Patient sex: M
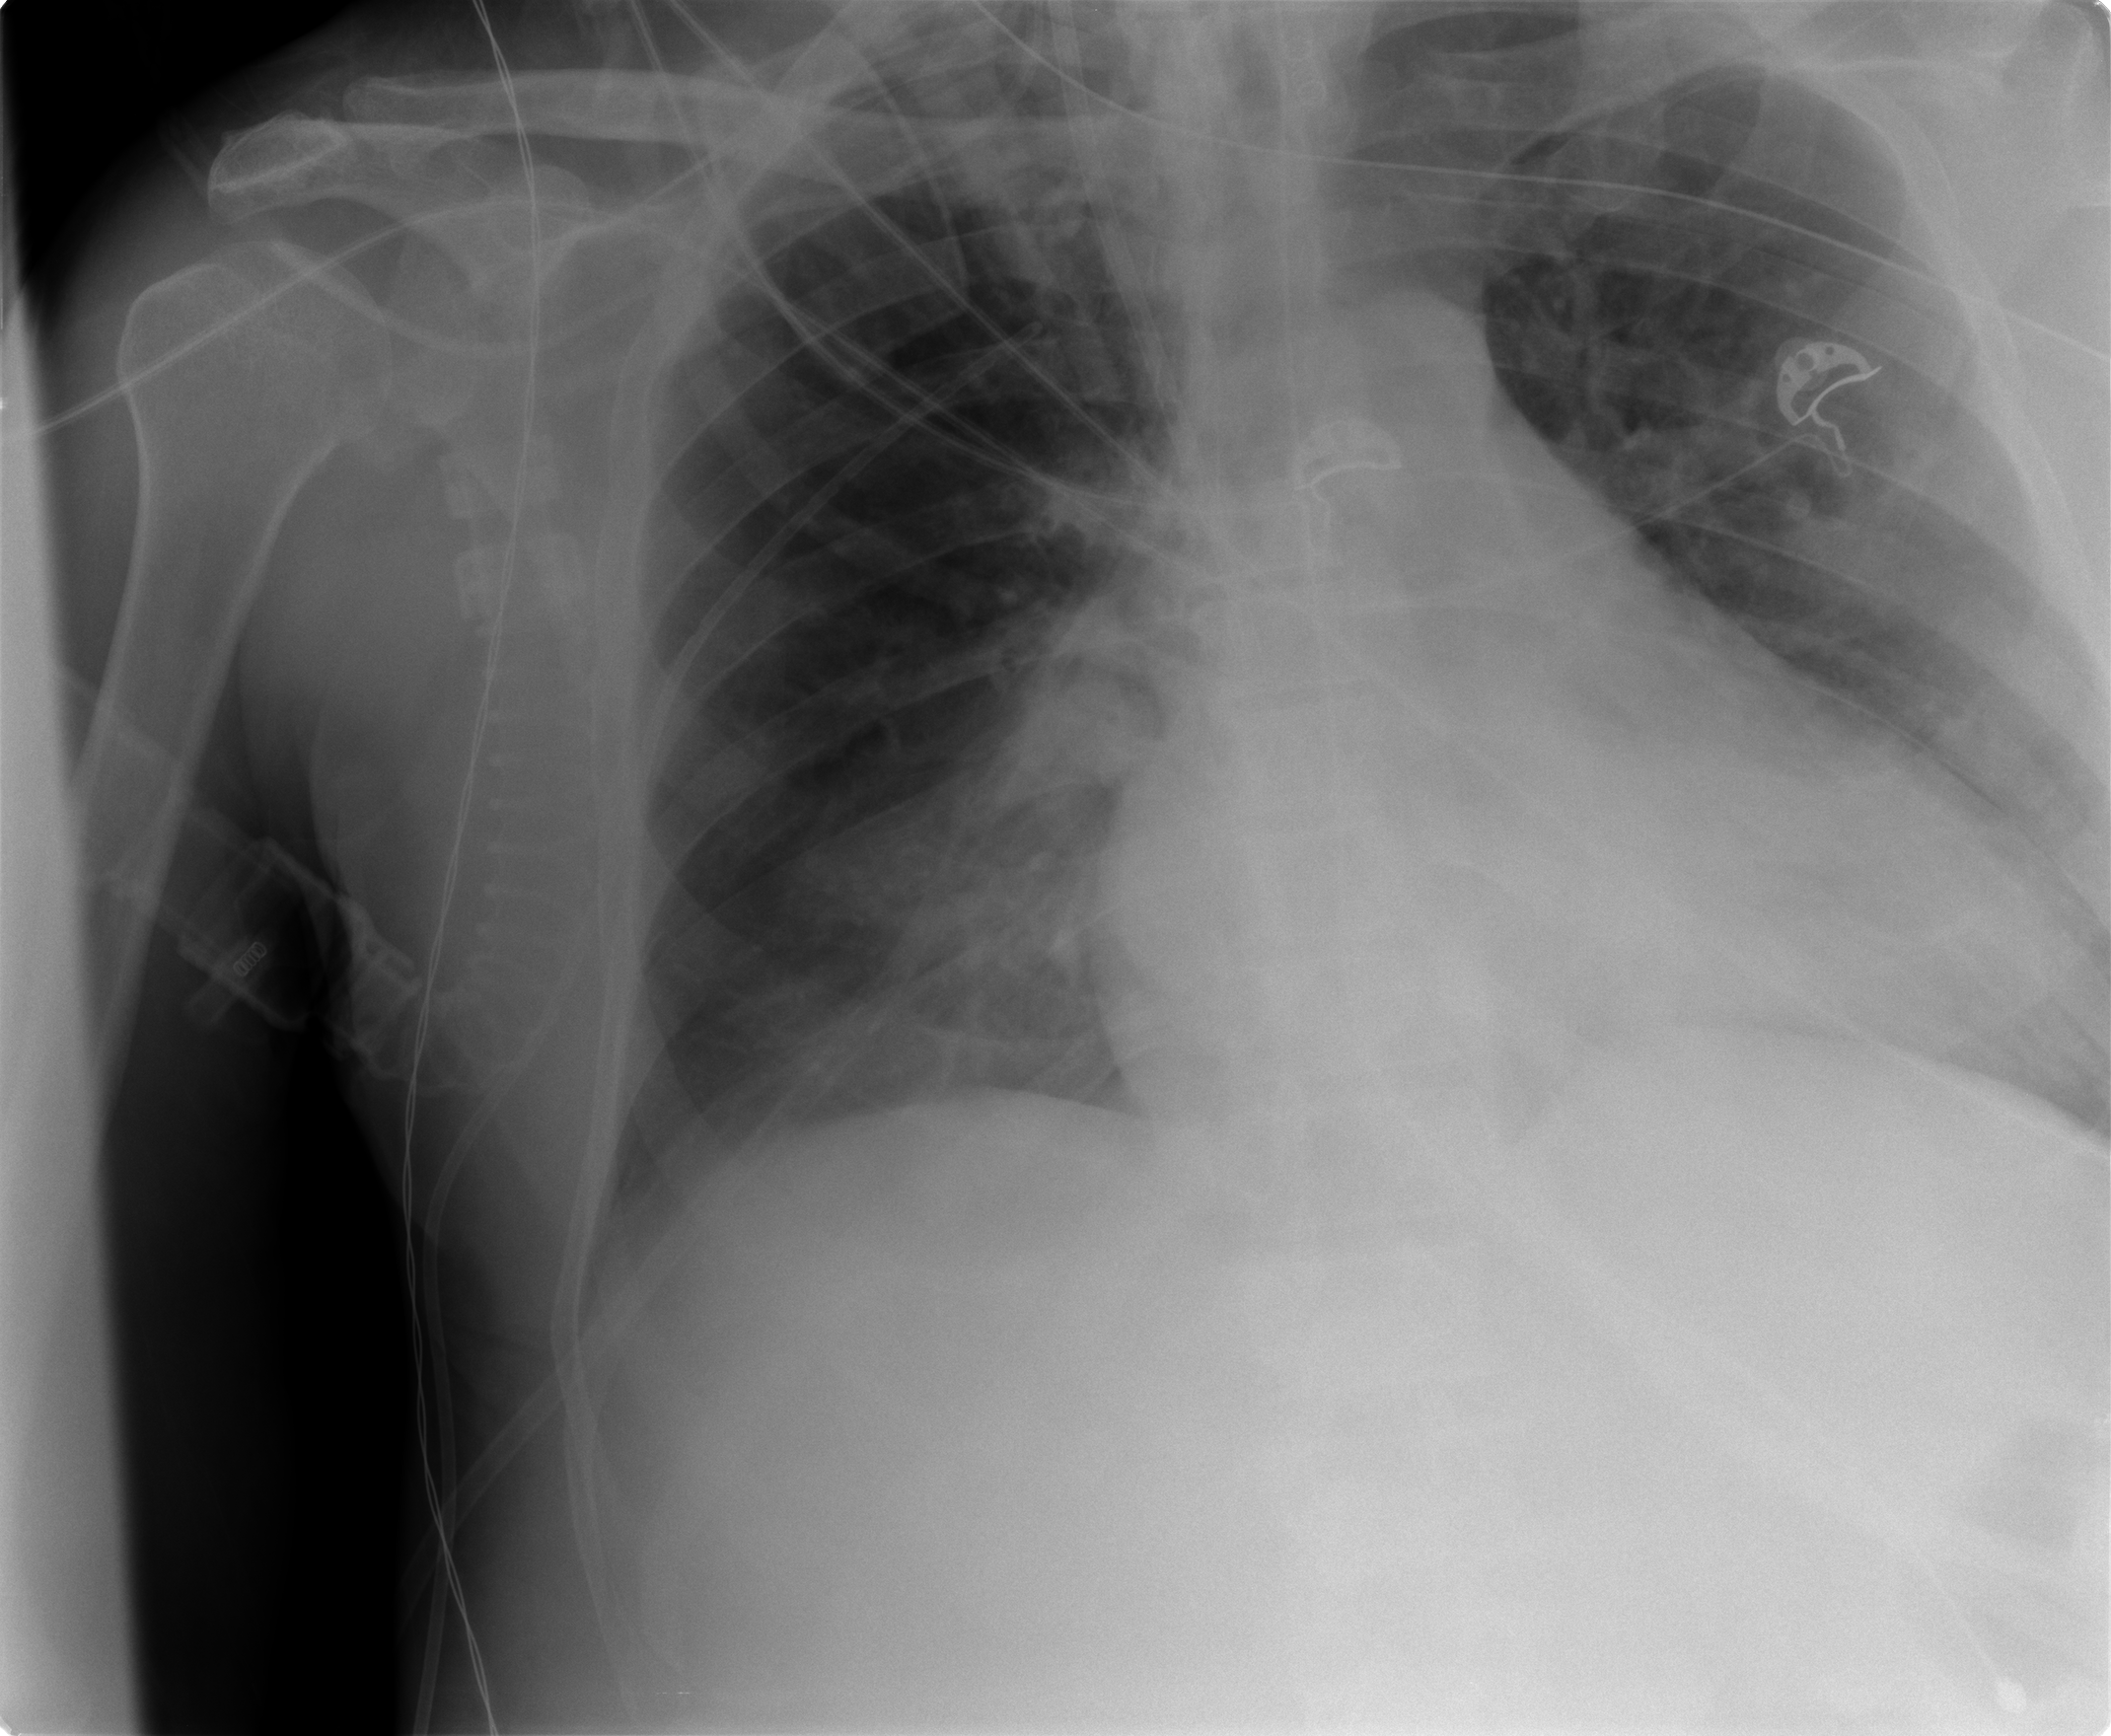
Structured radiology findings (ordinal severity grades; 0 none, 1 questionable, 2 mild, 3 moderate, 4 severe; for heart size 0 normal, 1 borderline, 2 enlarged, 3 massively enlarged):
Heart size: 3
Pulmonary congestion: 2
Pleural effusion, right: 1
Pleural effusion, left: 1
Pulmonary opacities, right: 2
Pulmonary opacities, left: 1
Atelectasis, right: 2
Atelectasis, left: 2